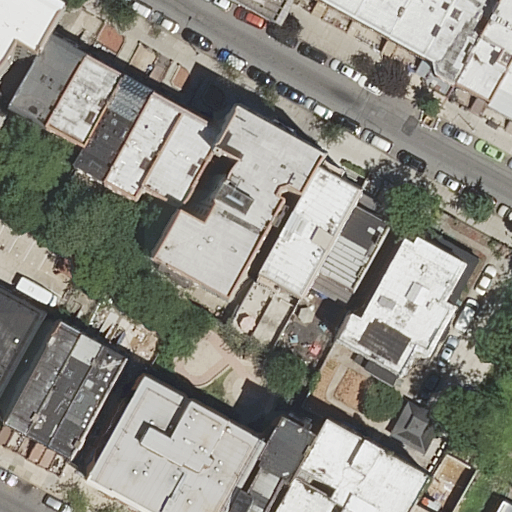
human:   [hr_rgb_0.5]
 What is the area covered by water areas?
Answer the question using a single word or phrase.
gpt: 0m2

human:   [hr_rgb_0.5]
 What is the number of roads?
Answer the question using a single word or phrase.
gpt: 3

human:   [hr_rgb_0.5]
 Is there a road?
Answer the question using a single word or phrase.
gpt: yes

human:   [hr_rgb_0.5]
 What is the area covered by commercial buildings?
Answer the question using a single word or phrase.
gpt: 0m2

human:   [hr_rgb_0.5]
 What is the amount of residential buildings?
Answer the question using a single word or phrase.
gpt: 24

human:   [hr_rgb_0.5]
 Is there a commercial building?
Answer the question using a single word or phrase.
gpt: no

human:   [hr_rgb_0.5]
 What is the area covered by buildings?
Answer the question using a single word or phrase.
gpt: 4404m2

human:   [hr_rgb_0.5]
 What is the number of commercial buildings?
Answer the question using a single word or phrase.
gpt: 0

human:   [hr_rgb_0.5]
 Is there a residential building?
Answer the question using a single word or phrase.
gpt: yes

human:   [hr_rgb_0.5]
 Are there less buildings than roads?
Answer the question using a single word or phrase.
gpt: no

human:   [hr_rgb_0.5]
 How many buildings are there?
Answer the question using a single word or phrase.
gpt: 24

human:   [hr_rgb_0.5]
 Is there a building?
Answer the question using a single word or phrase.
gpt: yes

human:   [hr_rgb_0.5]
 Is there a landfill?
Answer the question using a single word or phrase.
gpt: no

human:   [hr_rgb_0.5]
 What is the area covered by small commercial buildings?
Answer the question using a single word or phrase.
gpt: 0m2

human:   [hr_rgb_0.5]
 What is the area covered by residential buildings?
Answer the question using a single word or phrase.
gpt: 4404m2

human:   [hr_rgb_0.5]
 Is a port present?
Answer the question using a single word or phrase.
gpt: no

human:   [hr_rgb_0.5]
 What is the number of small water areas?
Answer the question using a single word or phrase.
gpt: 0

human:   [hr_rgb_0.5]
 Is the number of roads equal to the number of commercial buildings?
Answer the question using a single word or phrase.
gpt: no

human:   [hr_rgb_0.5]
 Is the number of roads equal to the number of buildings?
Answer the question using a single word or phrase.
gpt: no

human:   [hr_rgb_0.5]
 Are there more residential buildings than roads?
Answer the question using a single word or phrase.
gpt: yes

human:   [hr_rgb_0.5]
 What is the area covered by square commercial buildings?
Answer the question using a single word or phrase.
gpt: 0m2

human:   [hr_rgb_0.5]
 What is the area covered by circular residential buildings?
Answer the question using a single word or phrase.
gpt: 0m2

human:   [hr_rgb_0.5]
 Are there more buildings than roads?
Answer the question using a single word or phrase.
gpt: yes

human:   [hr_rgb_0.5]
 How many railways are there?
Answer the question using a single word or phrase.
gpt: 0

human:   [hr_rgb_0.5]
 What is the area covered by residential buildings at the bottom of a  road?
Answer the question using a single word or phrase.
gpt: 3265m2

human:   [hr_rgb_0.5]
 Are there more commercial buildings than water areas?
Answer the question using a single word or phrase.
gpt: no

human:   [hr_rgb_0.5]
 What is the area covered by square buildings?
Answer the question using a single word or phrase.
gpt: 0m2

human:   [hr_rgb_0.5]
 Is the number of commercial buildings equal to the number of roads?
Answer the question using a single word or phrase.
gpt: no

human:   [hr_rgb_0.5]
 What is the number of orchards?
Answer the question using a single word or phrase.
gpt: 0

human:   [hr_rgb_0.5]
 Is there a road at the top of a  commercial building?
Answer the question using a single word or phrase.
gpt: no

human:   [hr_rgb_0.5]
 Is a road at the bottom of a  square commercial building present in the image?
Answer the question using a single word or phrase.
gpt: no

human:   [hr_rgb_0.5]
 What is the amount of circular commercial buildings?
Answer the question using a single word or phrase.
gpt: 0

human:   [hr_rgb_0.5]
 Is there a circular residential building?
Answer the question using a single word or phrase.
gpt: no

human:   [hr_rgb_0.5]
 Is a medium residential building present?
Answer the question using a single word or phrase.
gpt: yes

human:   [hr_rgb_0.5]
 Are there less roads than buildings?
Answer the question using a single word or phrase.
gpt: yes

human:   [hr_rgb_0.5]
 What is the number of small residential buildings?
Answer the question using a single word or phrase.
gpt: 7

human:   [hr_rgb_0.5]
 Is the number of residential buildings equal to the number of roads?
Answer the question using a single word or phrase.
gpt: no

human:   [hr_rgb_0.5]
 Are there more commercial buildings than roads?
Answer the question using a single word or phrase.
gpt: no

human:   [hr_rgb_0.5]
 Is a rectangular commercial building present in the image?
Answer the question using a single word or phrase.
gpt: no

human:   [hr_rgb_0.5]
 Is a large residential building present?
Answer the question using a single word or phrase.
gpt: yes

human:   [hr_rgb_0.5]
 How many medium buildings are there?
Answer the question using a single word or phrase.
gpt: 15

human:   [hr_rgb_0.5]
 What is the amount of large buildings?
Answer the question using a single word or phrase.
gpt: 2

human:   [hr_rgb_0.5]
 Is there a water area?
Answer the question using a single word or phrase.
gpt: no

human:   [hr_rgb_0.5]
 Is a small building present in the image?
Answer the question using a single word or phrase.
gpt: yes

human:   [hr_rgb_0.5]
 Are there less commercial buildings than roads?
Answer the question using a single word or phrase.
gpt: yes

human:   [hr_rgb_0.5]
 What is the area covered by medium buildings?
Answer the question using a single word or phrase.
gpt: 2775m2

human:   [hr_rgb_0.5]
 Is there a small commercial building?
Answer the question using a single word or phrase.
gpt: no

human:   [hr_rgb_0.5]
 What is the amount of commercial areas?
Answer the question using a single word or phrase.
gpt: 0

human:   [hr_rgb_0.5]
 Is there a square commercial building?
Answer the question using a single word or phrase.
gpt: no

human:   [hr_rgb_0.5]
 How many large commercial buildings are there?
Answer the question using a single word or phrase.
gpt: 0

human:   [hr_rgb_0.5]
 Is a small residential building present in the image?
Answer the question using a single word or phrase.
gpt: yes

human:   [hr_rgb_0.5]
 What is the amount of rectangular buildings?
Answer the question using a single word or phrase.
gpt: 15

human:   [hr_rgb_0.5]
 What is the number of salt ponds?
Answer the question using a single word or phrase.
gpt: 0

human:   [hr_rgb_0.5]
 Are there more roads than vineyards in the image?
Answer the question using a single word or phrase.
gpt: yes

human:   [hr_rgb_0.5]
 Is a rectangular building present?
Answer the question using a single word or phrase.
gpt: yes

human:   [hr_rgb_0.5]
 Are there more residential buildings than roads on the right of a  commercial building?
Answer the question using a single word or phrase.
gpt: yes

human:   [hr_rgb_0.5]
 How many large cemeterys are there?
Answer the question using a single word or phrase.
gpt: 0

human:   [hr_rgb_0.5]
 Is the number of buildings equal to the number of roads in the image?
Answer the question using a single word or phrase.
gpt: no

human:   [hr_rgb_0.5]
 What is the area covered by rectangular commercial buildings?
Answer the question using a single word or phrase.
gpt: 0m2

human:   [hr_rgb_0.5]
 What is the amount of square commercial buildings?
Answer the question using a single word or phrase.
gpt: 0

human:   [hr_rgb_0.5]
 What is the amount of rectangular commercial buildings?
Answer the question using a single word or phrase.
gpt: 0

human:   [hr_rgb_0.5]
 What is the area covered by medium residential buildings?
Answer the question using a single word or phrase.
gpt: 2775m2

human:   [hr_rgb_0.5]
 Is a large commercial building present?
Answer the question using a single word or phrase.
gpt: no

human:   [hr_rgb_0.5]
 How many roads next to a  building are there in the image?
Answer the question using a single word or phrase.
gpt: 3